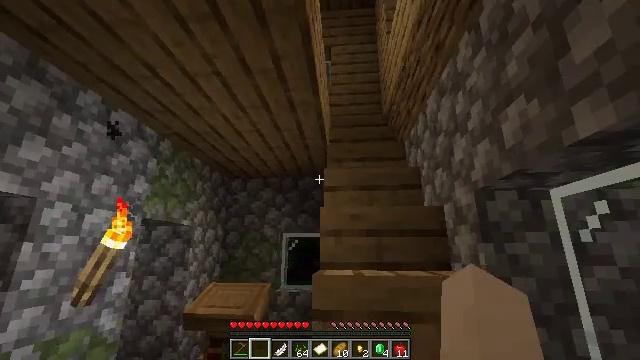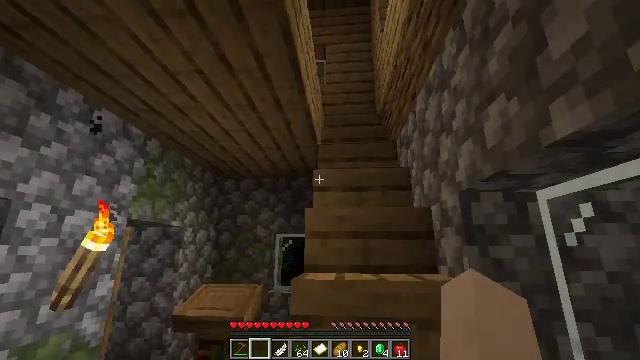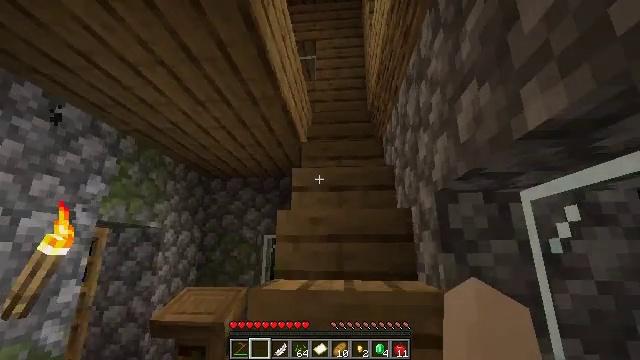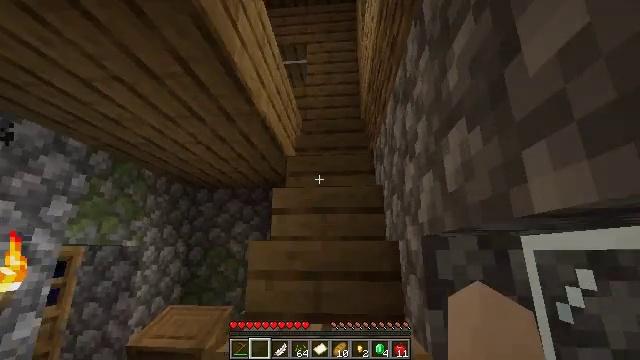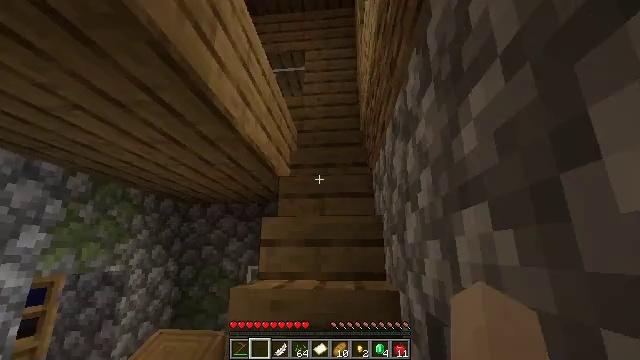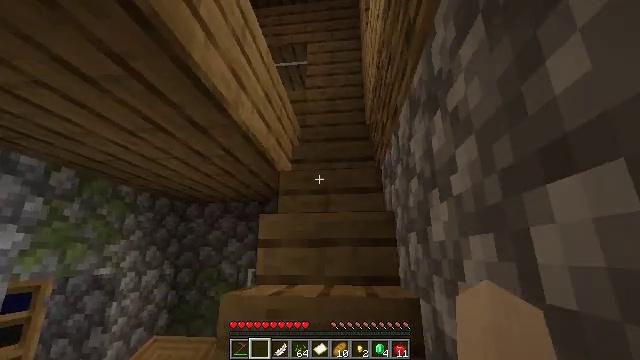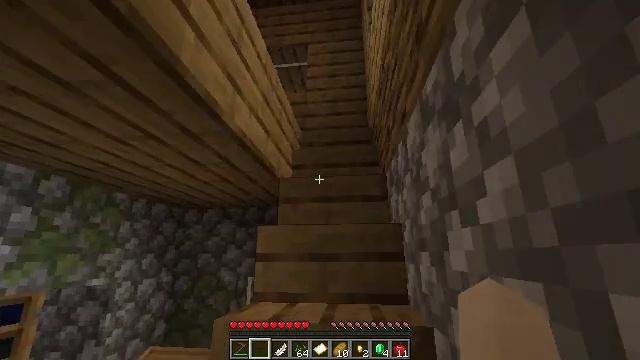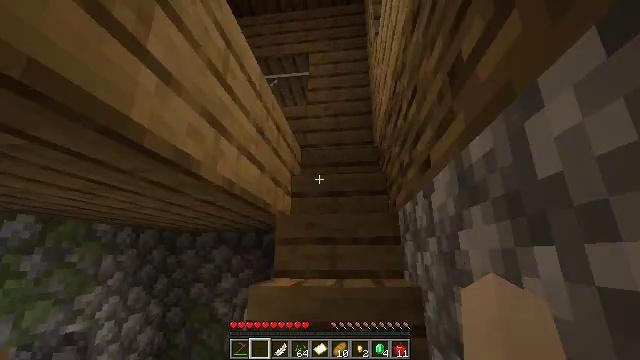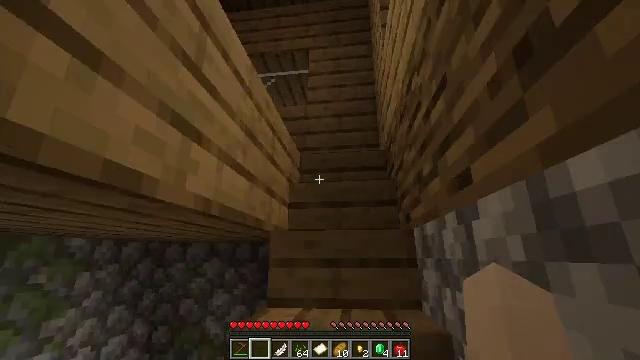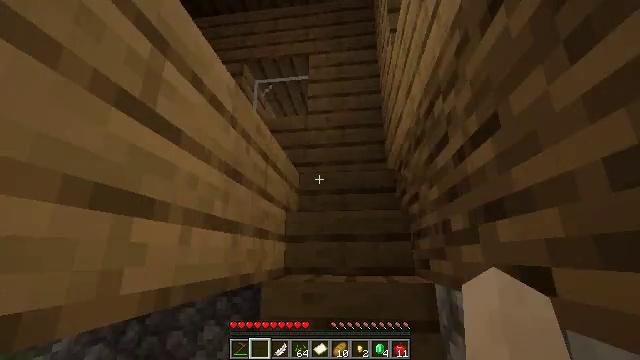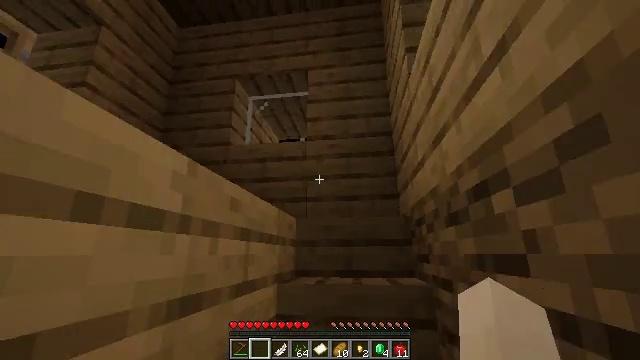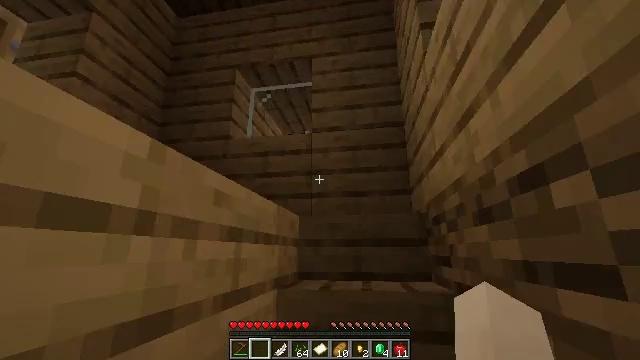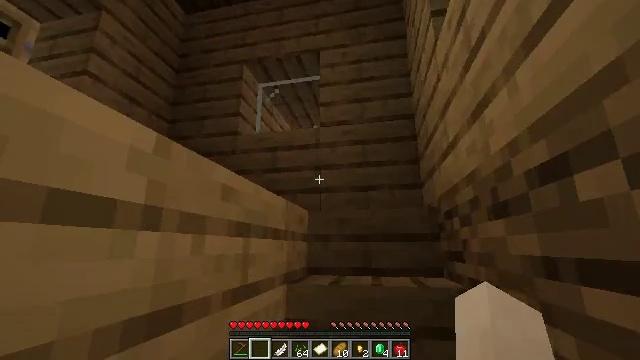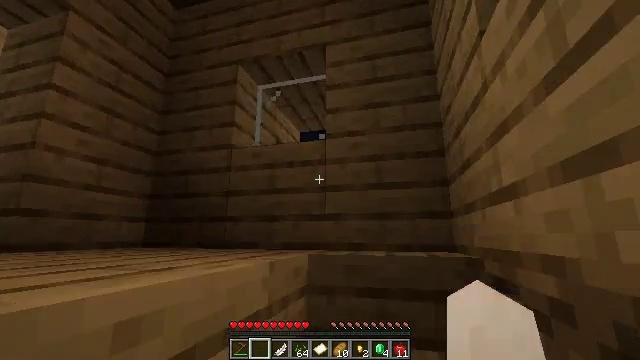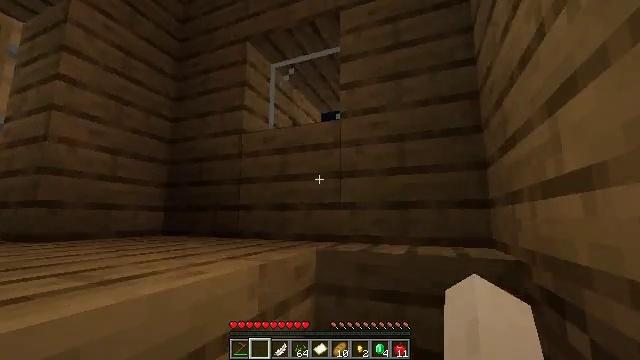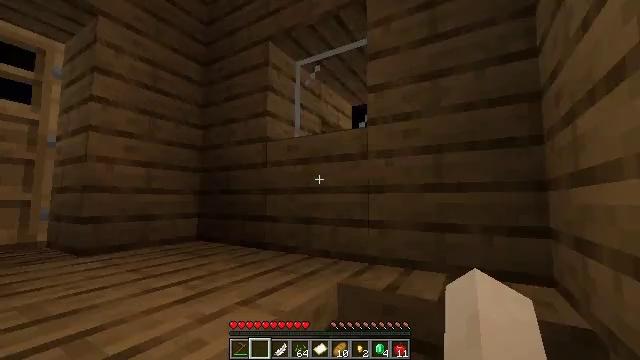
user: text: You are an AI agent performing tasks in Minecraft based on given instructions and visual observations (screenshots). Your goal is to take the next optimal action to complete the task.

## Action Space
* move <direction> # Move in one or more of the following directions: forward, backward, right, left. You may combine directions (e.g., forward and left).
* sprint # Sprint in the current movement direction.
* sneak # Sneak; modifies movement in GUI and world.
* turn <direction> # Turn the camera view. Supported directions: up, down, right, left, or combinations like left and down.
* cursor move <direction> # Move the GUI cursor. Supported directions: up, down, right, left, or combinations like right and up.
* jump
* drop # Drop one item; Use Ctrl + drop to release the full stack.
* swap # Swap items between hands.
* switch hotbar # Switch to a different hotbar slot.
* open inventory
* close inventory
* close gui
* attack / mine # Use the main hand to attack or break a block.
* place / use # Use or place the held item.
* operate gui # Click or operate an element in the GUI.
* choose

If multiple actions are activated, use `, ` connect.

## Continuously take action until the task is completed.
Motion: motion action
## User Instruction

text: Remove the oak door from its frame.
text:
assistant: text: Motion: move forward and move right
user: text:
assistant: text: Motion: move forward and move right
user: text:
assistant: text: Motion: move forward and move right
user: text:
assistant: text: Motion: move forward and move right
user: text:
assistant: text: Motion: move forward
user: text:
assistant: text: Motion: move forward
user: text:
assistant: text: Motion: move forward
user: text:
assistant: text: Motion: move forward
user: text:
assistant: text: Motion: move forward
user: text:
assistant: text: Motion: move forward
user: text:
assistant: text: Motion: move forward, turn left
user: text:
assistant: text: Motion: move forward, turn left and down
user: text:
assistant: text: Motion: move forward and move right, turn left and down
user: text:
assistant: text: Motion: move forward and move right, turn left and down
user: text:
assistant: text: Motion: move forward and move right, turn left and down
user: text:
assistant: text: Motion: move forward and move right, turn left and down
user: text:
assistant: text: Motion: move forward and move right, turn left and down
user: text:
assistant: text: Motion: move forward and move right, turn left and down
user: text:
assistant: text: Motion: move right, turn left and down
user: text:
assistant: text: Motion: move right, turn left and down
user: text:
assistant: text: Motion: move right
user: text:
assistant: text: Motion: move right, turn left and down
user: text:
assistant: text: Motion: move right, turn left and down
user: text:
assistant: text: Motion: move right, turn left and down
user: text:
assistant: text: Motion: move right, turn left and down
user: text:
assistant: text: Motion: move right, turn left
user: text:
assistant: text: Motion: no_op
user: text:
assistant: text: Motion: no_op
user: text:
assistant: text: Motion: no_op
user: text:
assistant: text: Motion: no_op